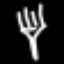
Label: fork